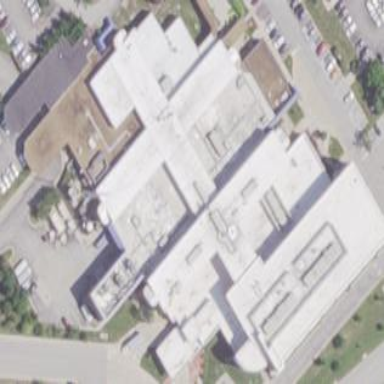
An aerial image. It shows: Hospital building.